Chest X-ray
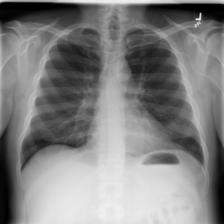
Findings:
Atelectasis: negative
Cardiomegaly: negative
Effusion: negative
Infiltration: negative
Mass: negative
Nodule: negative
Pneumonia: negative
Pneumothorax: negative
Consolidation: negative
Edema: negative
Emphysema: negative
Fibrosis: negative
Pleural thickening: negative
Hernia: negative